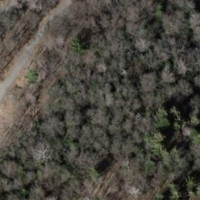
EUNIS habitat code: 41
Species observed at this site:
Aruncus dioicus